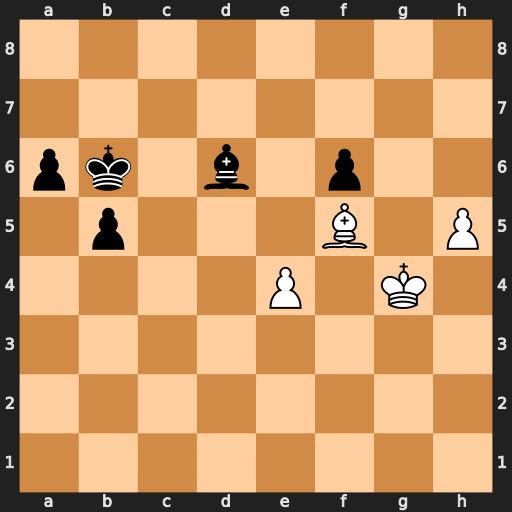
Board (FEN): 8/8/pk1b1p2/1p3B1P/4P1K1/8/8/8
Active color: w
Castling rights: -
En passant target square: -
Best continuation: h6 Bf8 h7 Bg7 Kh5 Kc7 Kg6 Bh8 Kf7